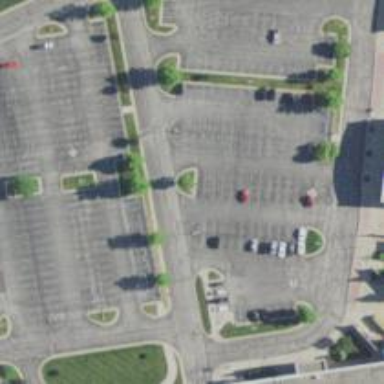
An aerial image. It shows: Parking area.